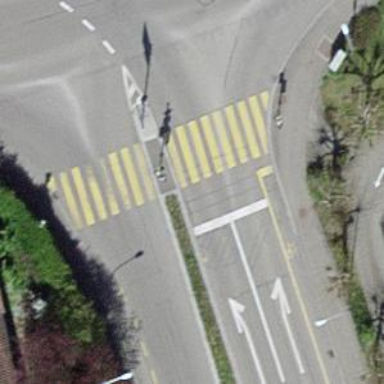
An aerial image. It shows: Zebra crossing with road island.